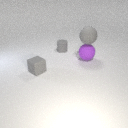
large gray rubber sphere above large purple rubber sphere